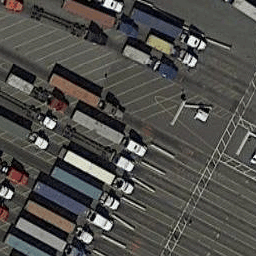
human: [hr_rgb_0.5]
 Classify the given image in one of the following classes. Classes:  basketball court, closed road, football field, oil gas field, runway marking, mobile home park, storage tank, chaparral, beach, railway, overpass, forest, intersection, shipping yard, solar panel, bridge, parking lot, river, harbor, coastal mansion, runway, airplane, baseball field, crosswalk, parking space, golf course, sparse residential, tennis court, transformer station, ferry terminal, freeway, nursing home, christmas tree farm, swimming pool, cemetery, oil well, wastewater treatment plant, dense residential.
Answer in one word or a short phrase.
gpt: shipping yard